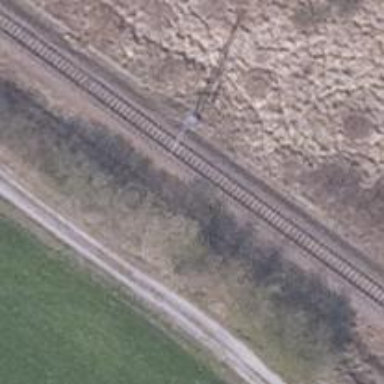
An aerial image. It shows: Railway signal.